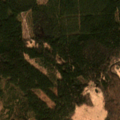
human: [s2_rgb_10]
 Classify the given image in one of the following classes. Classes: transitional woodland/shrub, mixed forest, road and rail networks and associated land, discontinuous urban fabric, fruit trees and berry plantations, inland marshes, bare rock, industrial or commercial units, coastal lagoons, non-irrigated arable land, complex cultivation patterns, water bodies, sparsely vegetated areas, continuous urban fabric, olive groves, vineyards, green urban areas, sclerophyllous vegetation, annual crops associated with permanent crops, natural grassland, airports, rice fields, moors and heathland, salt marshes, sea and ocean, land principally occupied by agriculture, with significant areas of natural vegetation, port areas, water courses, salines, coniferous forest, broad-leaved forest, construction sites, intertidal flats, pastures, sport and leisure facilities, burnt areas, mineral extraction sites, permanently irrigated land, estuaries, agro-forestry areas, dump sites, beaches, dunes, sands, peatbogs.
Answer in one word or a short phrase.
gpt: land principally occupied by agriculture, with significant areas of natural vegetation, coniferous forest, mixed forest, transitional woodland/shrub